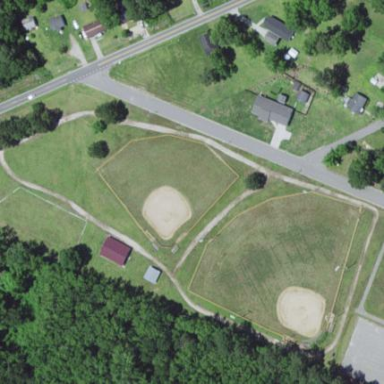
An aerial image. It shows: Baseball pitch for leisure land.